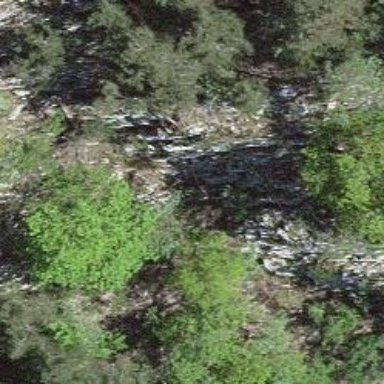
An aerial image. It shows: Natural cliff.